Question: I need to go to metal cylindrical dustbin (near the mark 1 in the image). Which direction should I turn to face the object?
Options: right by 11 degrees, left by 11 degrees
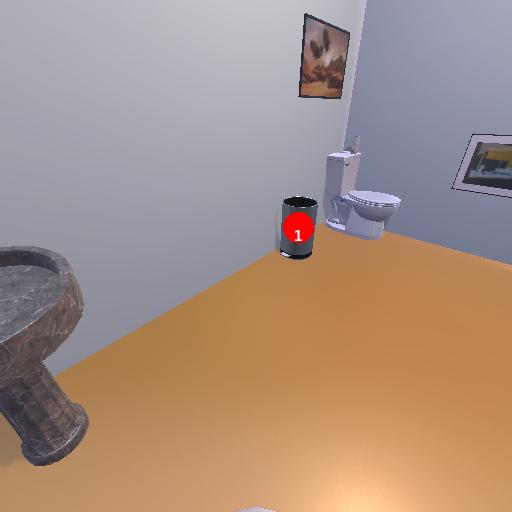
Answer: right by 11 degrees